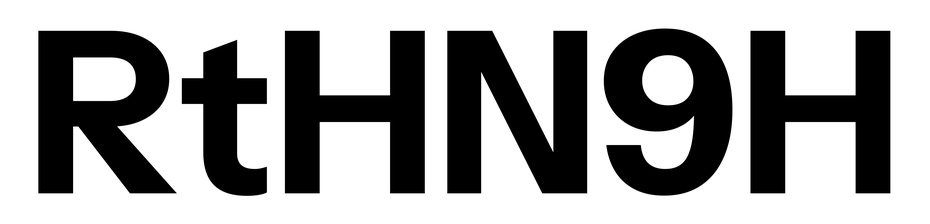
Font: InstrumentSans_Bold